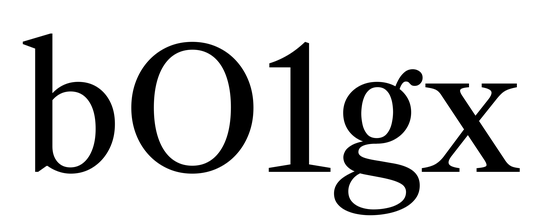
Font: LibreCaslonText_Regular